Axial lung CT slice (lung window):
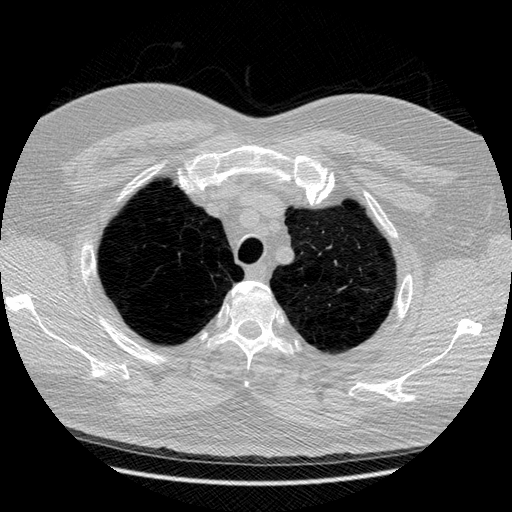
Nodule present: no